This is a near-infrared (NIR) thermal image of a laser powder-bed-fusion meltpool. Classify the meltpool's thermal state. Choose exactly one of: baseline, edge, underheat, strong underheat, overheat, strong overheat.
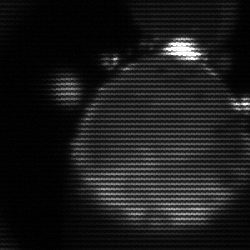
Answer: edge